Field crop: tomato
Growth stage: 1
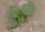
Species: solanum